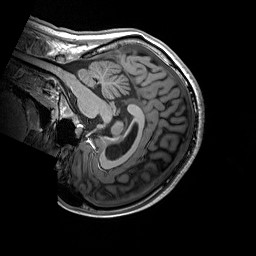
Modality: T1w
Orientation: sagittal
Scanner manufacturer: siemens
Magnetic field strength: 3 T
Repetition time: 2.2 s
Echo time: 0.00244 s